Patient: sex F, age 58
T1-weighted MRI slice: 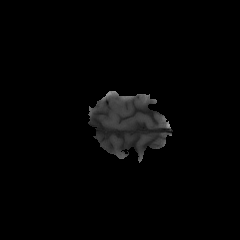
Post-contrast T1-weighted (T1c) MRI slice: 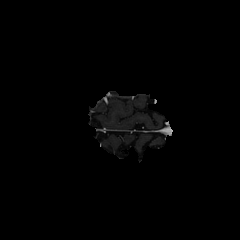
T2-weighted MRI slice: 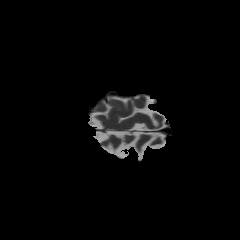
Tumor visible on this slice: yes
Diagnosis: Glioblastoma, IDH-wildtype
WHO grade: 4